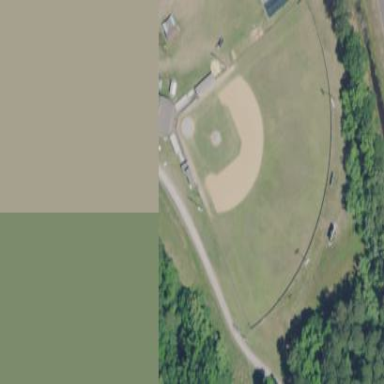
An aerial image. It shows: Baseball pitch for leisure land activities.